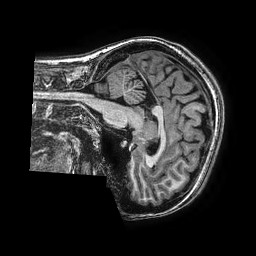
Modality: T1w
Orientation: sagittal
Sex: female
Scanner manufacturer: ge
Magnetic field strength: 3 T
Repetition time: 0.0077 s
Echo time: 0.003436 s